Question: I have a server running on the network my computer is on. Is there a way to allow the virtual device to use this same network and access the server? The virtual device won't let me toggle the wifi (probably because it doesn't have one). The only options I see that look right are:
"Wireless & network settings" --> "Mobile networks" --> "Access point names".
I'm not sure what to fill into all these fields though. If someone has an example of all the fields that are necessary to use the local computers internet, I'd appreciate it.
The virtual device is emulating my Droid X (API 2.2). I'm not looking for answers on how to communicate with the server but to get on the net and possibly a simple test to verify I'm on (right now I'm just using the ConnectivityManager to check)

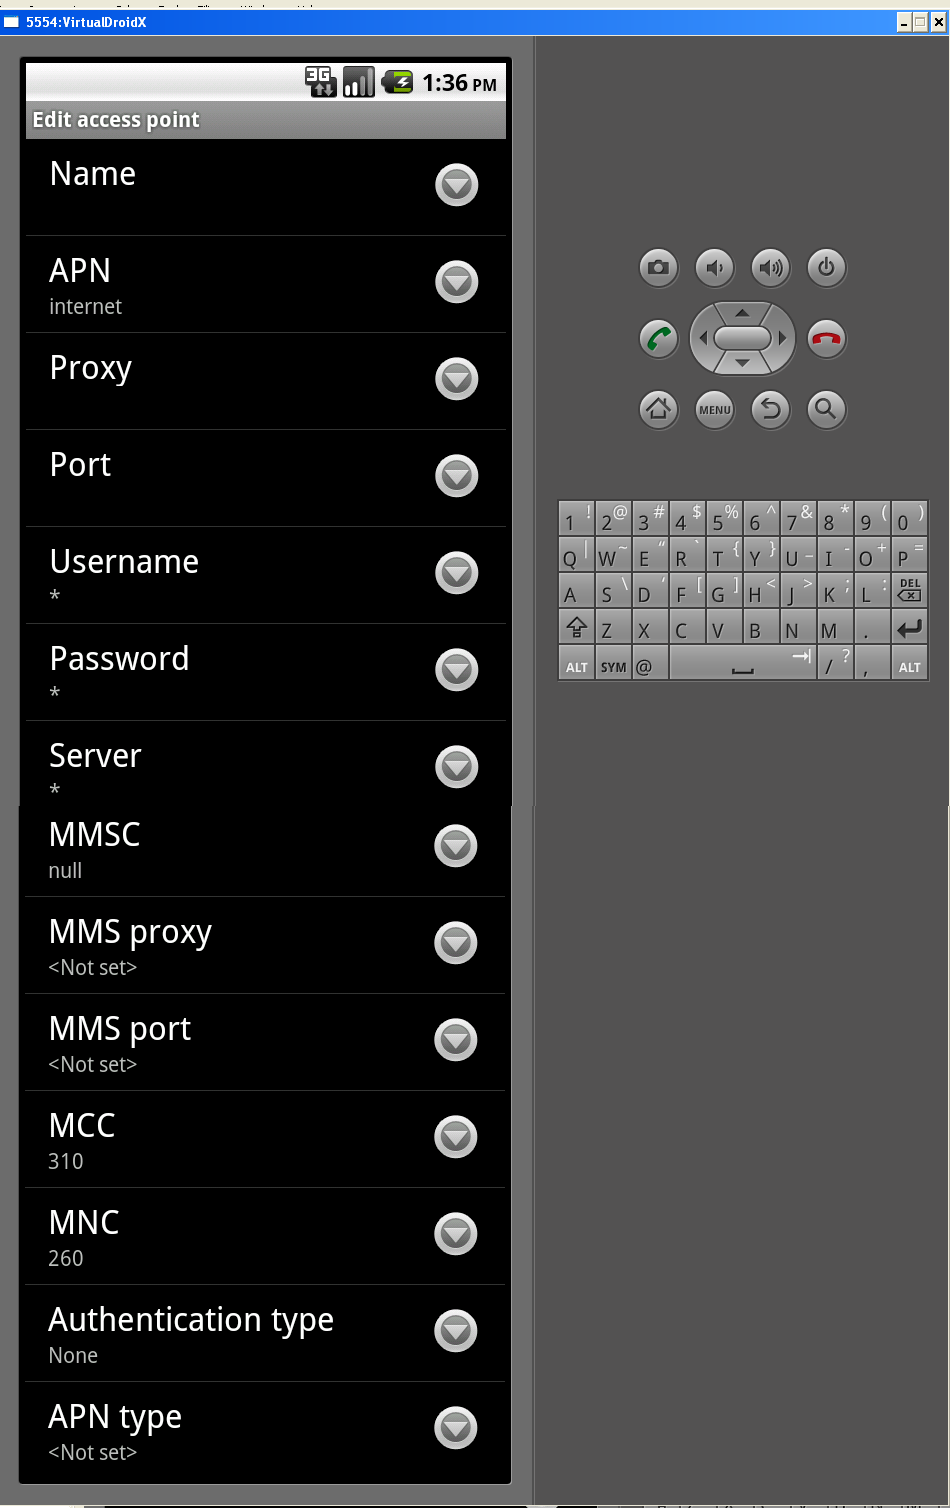
Answer: <URL>
As noted therein:
> "Each instance of the emulator runs
behind a virtual router/firewall
service that isolates it from your
development machine's network
interfaces and settings and from the
internet. An emulated device can not
see your development machine or other
emulator instances on the network.
Instead, it sees only that it is
connected through Ethernet to a
router/firewall."
So you'll need to use the server's public IP (as opposed to it's local network IP).